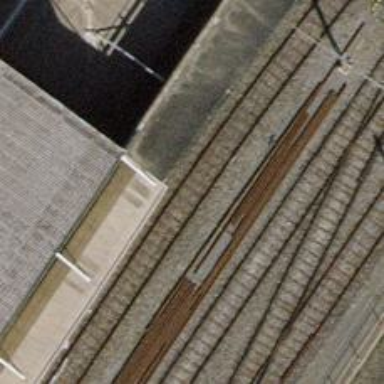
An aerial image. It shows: Rail spur with electrified contact line.